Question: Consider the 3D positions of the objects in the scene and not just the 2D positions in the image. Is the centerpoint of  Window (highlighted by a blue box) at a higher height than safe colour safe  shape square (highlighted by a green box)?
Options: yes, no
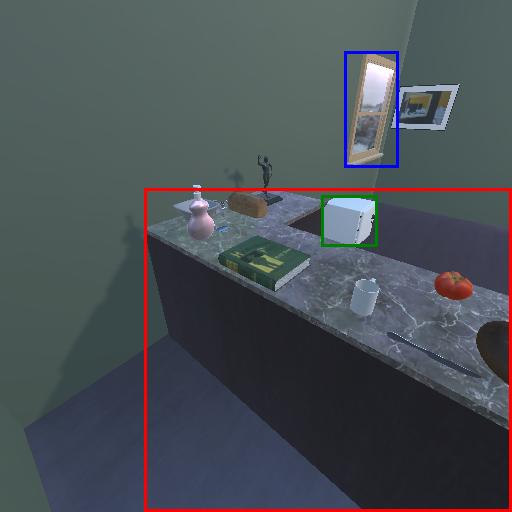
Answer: yes